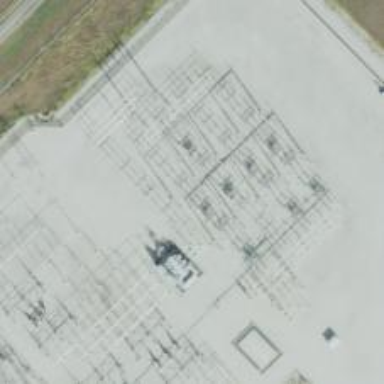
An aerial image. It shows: Switch for power supply.